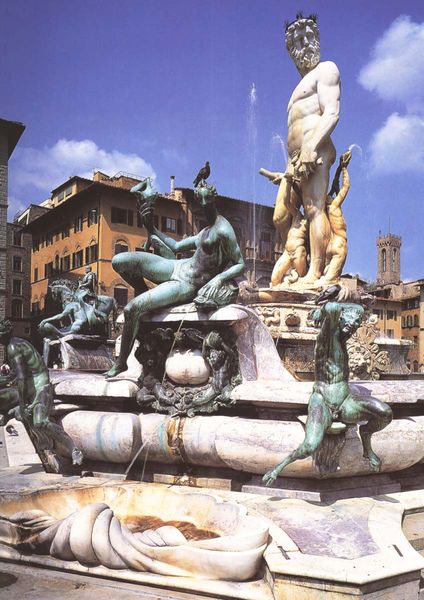
Titel: Neptunbrunnen
Künstler: Bartolomeo Ammannati
Institution: Florenz, Piazza della Signoria
Schlagwörter: gott, himmel, mann, nackt, wasser, wolken, stadt, frau, marmor, gebäude, haus, leute, bart, trinken, barock, stein, taube, häuser, figur, brunnen, pferd, turm, skulptur, brüste, liegen, italien, figuren, muskeln, bronze, plastik, foto, fotografie, becher, kupfer, rom, spritzen, blauer himmel, antik, fontäne, muschel, fließen, kurg, reiterstatue, neptun, flussgott, fontana, hjaus, neptunbrunnen, armoretten